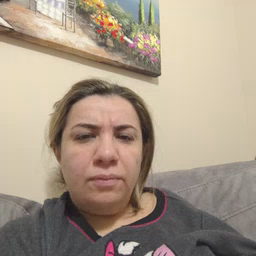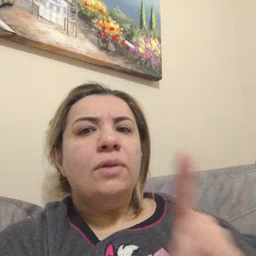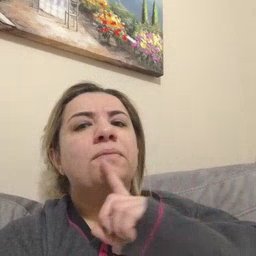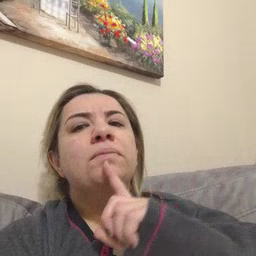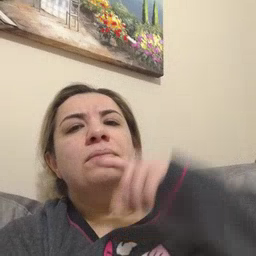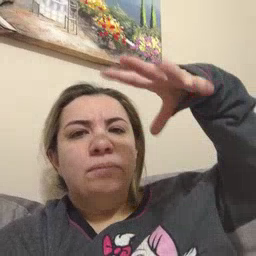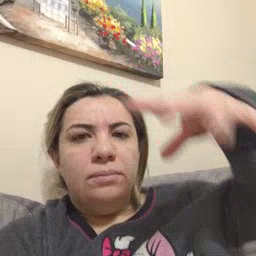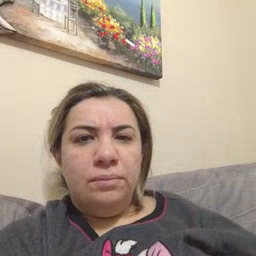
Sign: lamp